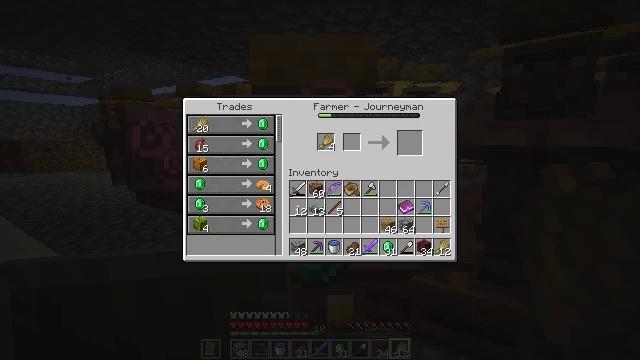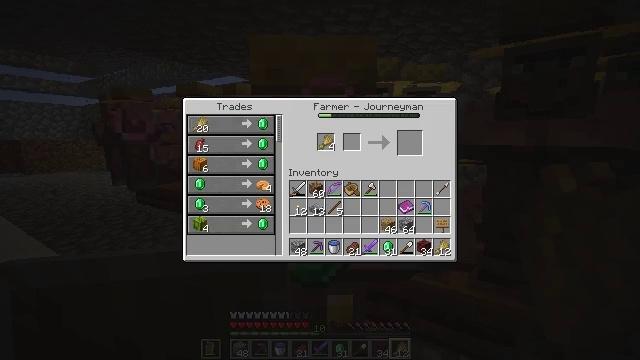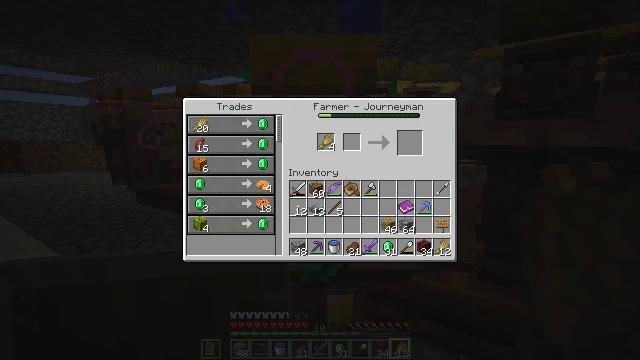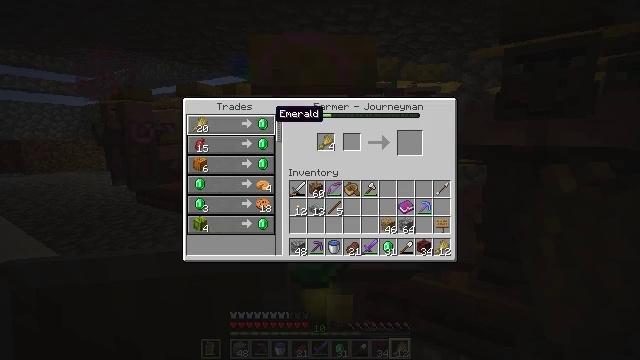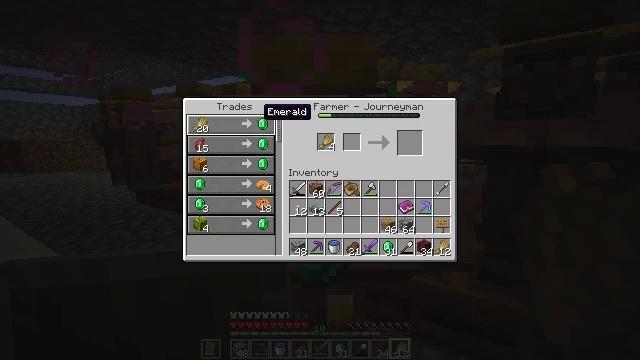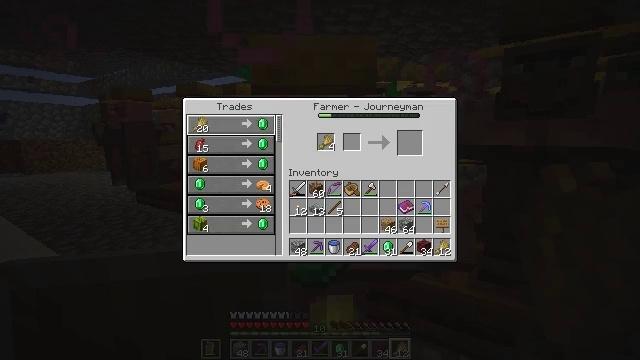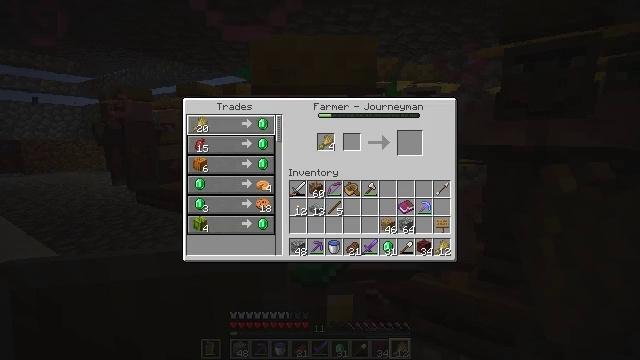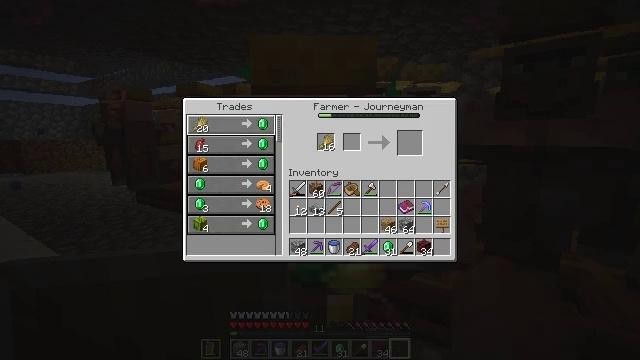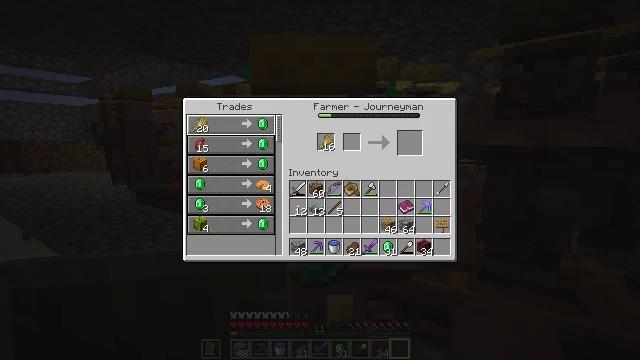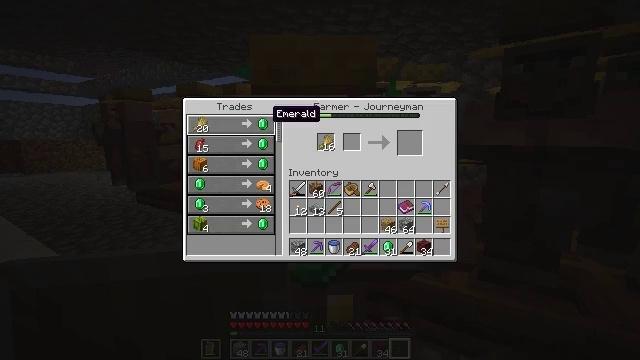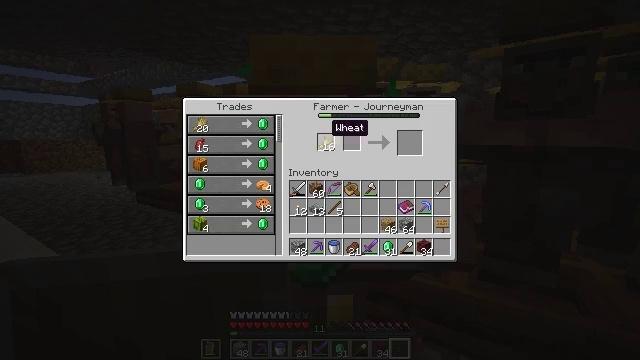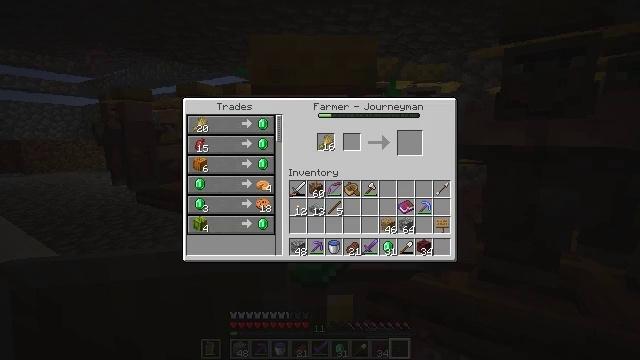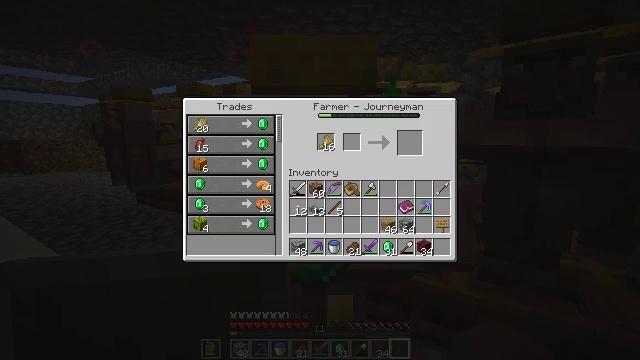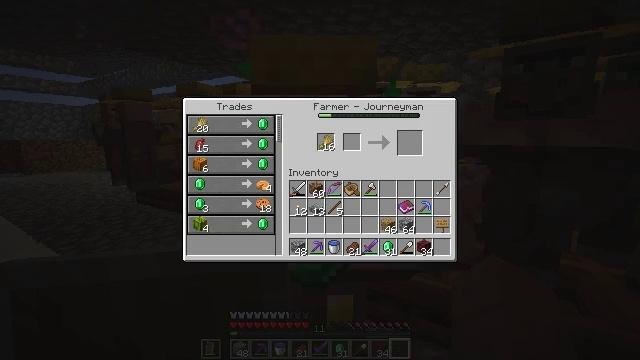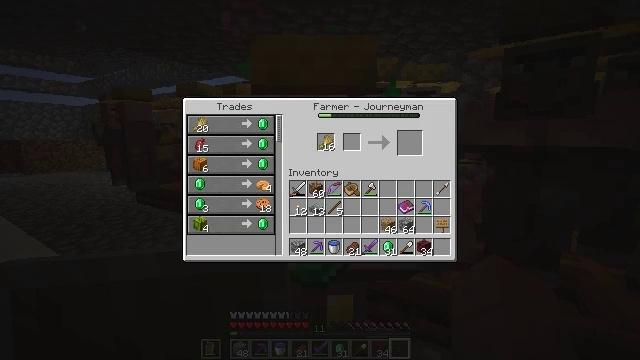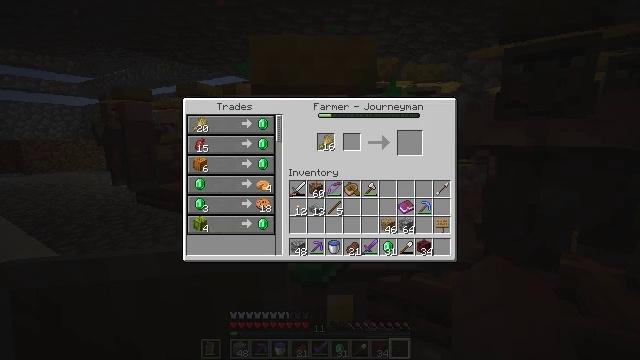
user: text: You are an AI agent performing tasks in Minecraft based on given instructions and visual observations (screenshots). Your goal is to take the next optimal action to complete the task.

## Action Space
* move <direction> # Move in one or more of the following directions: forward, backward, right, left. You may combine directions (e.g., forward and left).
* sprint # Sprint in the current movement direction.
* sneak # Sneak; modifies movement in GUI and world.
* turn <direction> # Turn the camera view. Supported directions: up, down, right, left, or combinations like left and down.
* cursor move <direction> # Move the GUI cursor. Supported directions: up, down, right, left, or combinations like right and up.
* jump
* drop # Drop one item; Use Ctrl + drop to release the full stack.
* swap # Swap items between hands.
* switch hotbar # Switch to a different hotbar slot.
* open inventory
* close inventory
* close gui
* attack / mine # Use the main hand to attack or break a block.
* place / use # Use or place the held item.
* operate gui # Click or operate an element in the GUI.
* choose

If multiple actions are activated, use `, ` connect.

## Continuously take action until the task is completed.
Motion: motion action
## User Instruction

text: Drop wheat from the inventory.
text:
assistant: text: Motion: sneak, turn left and up
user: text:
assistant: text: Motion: sneak, turn left
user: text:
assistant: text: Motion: sneak, turn left
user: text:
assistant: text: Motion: sneak, turn left
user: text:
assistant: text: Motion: sneak
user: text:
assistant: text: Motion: sneak
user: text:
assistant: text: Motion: sneak, attack / mine
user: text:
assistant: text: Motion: sneak, attack / mine
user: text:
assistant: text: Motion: sneak, turn right
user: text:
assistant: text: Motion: sneak, turn right and down
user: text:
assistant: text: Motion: sneak, turn right and down
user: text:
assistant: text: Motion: sneak, turn right
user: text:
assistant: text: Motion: sneak, turn right
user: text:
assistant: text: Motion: sneak
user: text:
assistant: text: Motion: sneak
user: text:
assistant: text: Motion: sneak
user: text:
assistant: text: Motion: sneak
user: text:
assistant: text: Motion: sneak
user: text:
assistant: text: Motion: sneak
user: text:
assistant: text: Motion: sneak
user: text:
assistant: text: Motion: sneak
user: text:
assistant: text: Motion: sneak
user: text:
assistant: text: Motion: sneak, turn left
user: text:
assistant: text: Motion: sneak, turn left and up
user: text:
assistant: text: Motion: sneak, turn left
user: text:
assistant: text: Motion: sneak, turn left
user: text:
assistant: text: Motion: sneak, turn left
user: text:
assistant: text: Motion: sneak
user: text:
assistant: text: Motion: sneak, attack / mine
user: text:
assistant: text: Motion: sneak, attack / mine